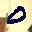
Label: 0